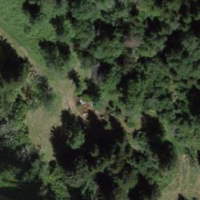
EUNIS habitat code: 44
Species observed at this site:
Cirsium palustre